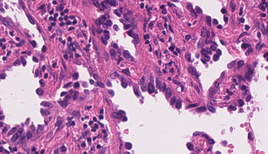
Tumor epithelial tissue: yes
Tumor-associated stroma tissue: yes
Normal tissue: no